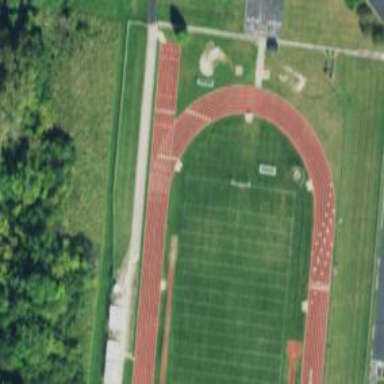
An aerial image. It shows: Athletics track located on leisure land.